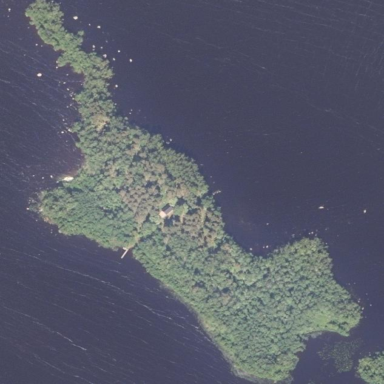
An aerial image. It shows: Islet covered with woodland.